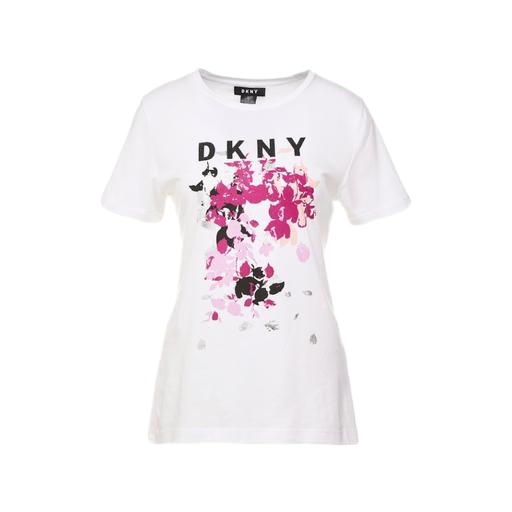
white floral graphic t-shirt, white graphic print t-shirt multicolor, pink blossom floral-print t-shirt, white background